Question: I was wondering if there is a GUI file explorer package in java to save me some time.
I'm talking about anything like the window you would see when "Browsing" a file in windows for loading into a media player for example.
Something like this:

Please I am asking if a specific package or methods exist to accommodate this. Just saying Jframe and swing is not really what I am looking for.
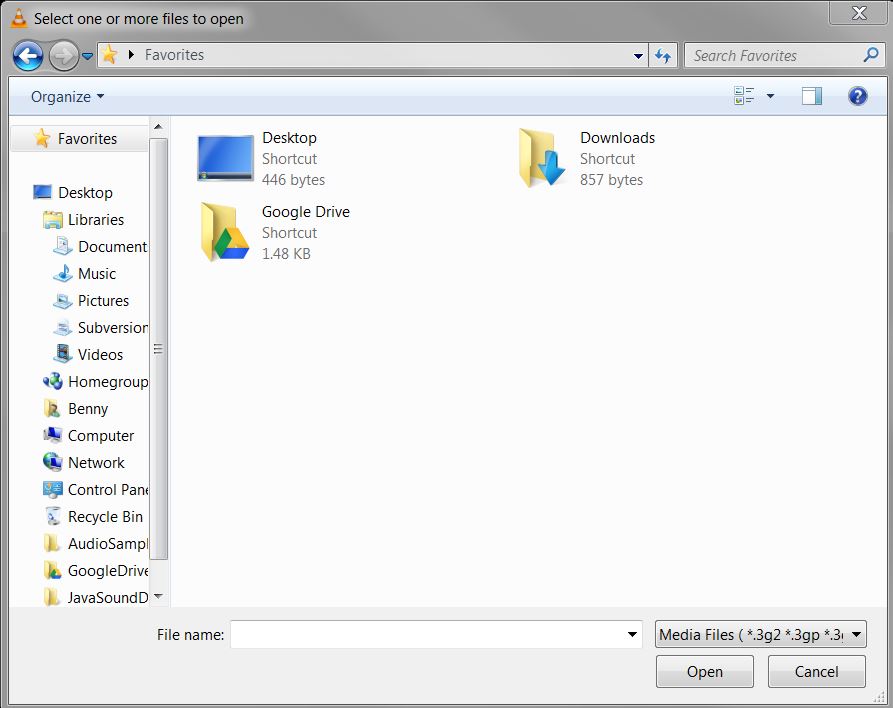
Answer: You are looking for <URL>
'''
JFileChooser chooser = new JFileChooser();
int option = chooser.showOpenDialog(SimpleFileChooser.this);
if (option == JFileChooser.APPROVE_OPTION) {
statusbar.setText("You opened " + ((chooser.getSelectedFile()!=null) ? chooser.getSelectedFile().getName():"nothing"));
}
else {
statusbar.setText("You canceled.");
}
'''